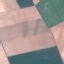
Land use / land cover: AnnualCrop